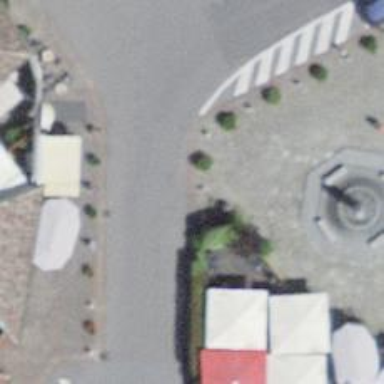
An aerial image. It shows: Bollard.